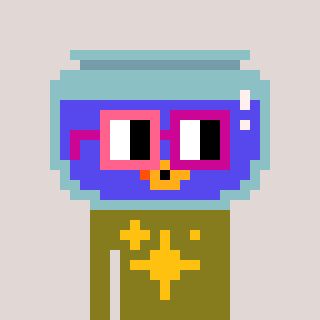
a pixel art character with square pink and red glasses, a goldfish-shaped head and a gunk-colored body on a warm background